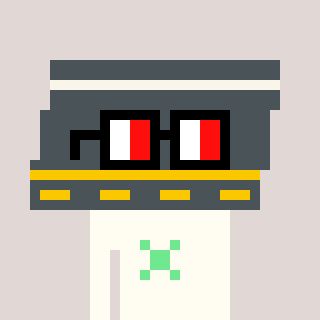
a pixel art character with square glasses with black frames and red eyes, a road-shaped head and a grayscale-colored body on a warm background